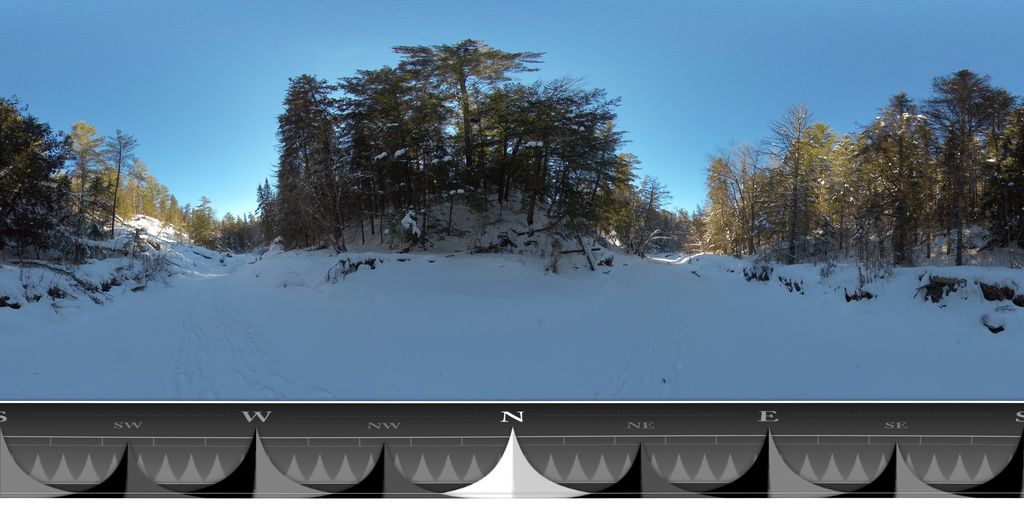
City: ottawa-gatineau